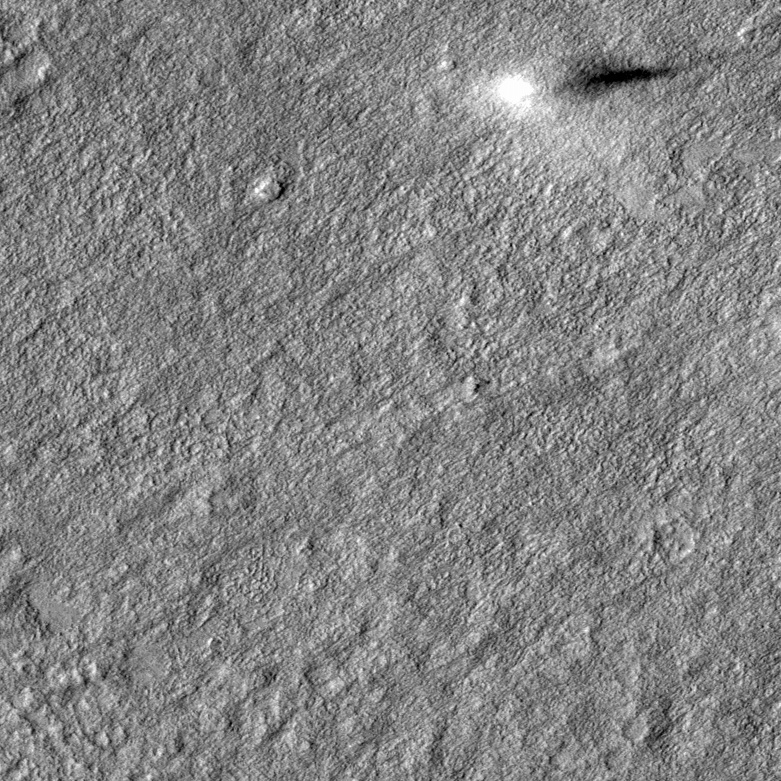
Label: dustdevil